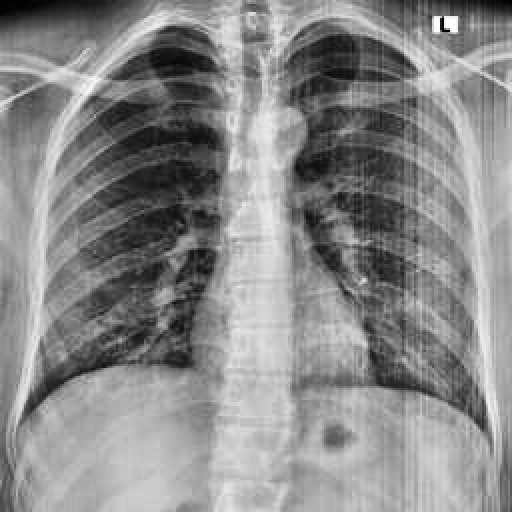
Finding: NORMAL